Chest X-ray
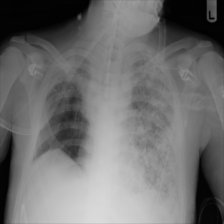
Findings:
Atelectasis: negative
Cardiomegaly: negative
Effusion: negative
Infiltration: negative
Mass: negative
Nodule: negative
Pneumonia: negative
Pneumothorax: negative
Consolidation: negative
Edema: negative
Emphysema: negative
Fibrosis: negative
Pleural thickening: negative
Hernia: negative